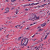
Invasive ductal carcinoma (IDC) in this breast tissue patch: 1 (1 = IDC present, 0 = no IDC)